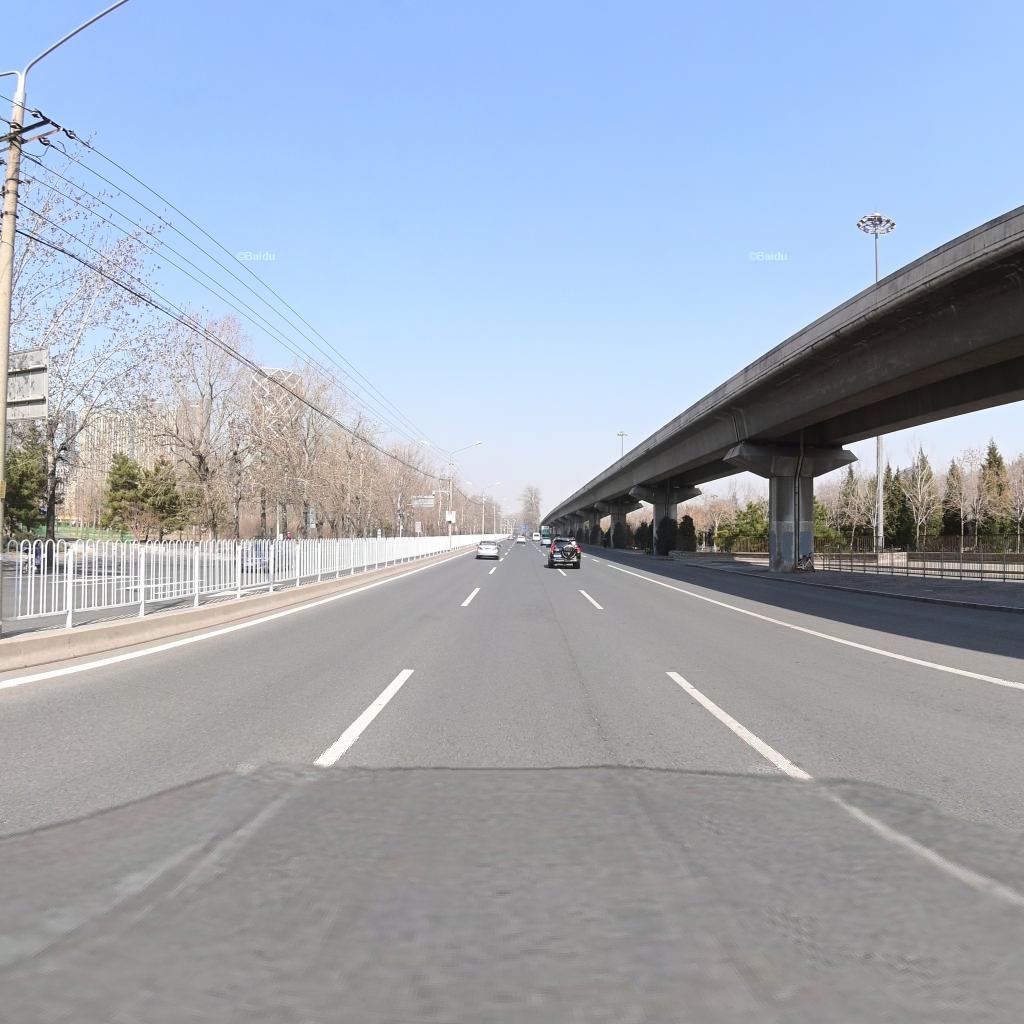
Region: Chaoyang
Road damage annotations: longitudinal crack